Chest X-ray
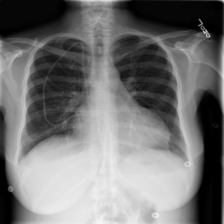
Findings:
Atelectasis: positive
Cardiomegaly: negative
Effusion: negative
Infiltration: positive
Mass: negative
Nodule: negative
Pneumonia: negative
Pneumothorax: negative
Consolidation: negative
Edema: negative
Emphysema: negative
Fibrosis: negative
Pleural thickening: negative
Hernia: negative